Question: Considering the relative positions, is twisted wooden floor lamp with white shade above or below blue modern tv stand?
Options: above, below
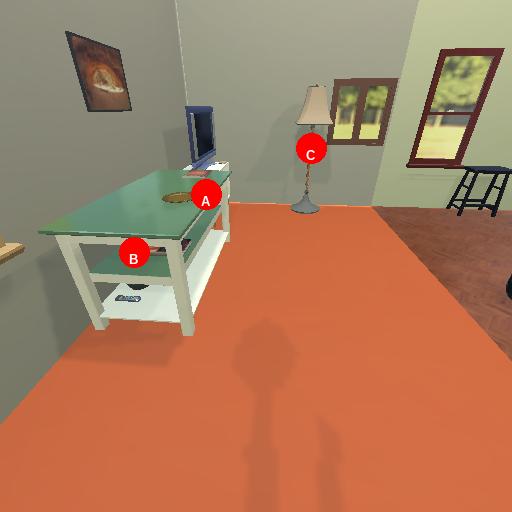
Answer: above